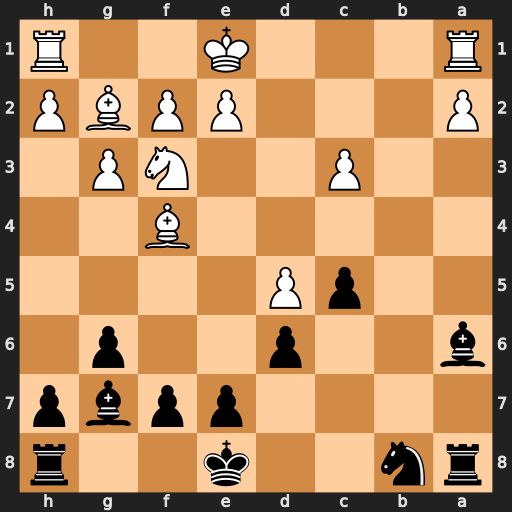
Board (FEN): rn2k2r/4ppbp/b2p2p1/2pP4/5B2/2P2NP1/P3PPBP/R3K2R
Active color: b
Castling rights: KQkq
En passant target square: -
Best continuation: Bxc3+ Nd2 Bxa1